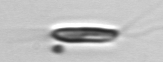
Label: Chrysochromulina